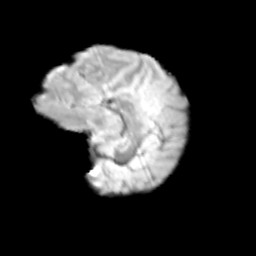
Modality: T2w
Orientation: sagittal
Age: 11
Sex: female
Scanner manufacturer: siemens
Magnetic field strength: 3 T
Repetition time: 3.8 s
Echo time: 0.07 s